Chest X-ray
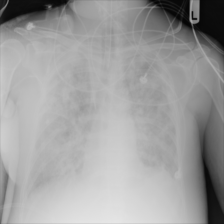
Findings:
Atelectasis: negative
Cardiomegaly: negative
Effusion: positive
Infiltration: negative
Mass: negative
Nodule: negative
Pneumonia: negative
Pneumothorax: negative
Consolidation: positive
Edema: negative
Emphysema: negative
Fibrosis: negative
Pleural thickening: negative
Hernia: negative